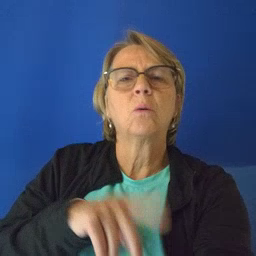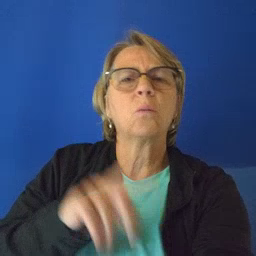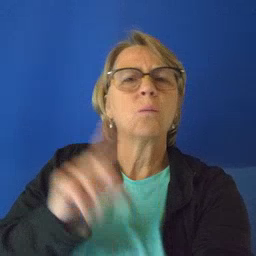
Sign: frog